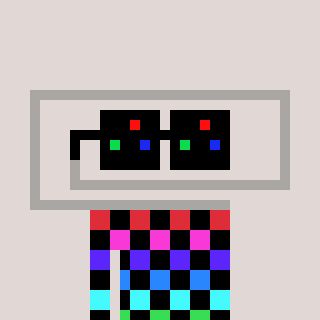
a pixel art character with square black sunglasses, a paperclip-shaped head and a hotbrown-colored body on a warm background